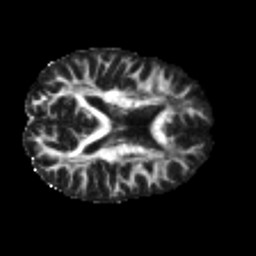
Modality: FA
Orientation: axial
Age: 33
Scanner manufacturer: philips
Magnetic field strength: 3 T
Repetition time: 8.6 s
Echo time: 0.127 s